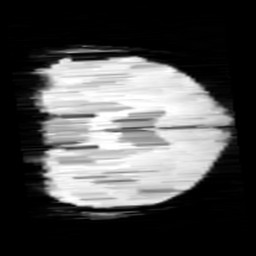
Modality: minIP
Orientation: coronal
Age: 9
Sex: female
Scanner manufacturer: siemens
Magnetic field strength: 3 T
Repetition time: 0.027 s
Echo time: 0.02 s